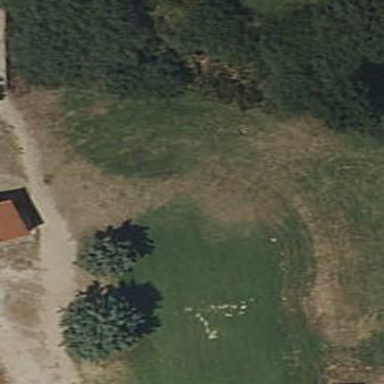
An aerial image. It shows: Golf tee.